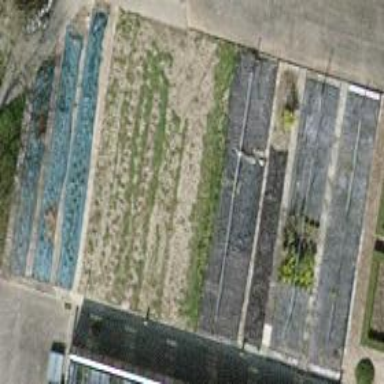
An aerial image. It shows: Vegetable garden in the leisure land.